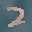
Label: 2